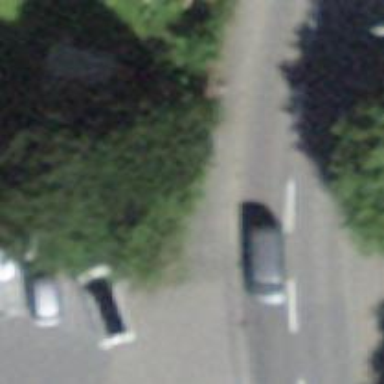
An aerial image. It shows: Bus stop along the road.